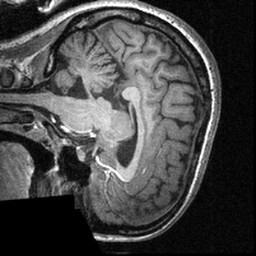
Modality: T1w
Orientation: sagittal
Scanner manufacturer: siemens
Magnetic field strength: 3 T
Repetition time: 1.57 s
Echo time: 0.00304 s